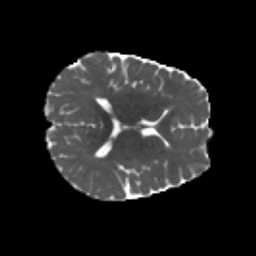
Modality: MD
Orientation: axial
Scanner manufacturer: siemens
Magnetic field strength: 3 T
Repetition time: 4.16 s
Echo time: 0.0806 s